Field crop: maize
Growth stage: 2
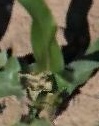
Species: maize